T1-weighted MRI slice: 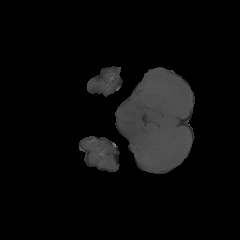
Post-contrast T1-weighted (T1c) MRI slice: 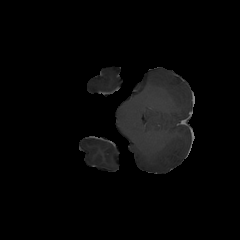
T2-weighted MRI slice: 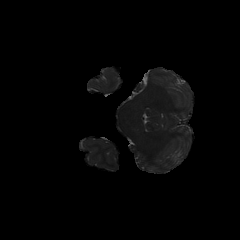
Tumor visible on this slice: no